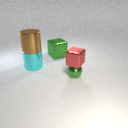
small green metal sphere below small red metal cube